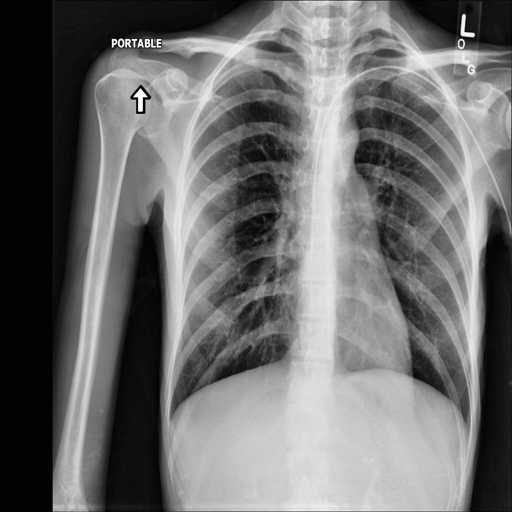
Finding: NORMAL